Question: I'm currently investigating a routing problem (finding a subset of places [each with a certain score] I want to visit while not exceeding a maximum travel time) and came up with a variation of the 1/0 knapsack problem that seems to solve my original problem.
According to Wikipedia the 1/0 knapsack is described as:
> Given a set of items, each with a mass and a value, determine the number of each item to include in a collection so that the total weight is less than or equal to a given limit and the total value is as large as possible.
So for each item there is a fixed weight (mass) that can easily be used when trying to solve the problem, for instance using Dynamic Programming.
But what if the weight of a specific item of the bag? In other words (and in a more general way): Let's consider the following complete graph:

Each node (A,B,C,D,E) represents an item I might want to put into my knapsack. Let's assume each node also has a certain assigned to it (left out in the graph). I still want to have an optimal knapsack, thus a subset of the nodes with the maximum scores, but this time the weight (or costs of adding a specific node to my current knapsack) is not assigned to the node itself but rather to the edge leading to it.
This means that the costs of adding a node depend on the previous content of the knapsack (for example by using the edge with the lowest cost from any of the already included nodes). For instance, if my current knapsack consisted of {A,C} the costs of adding B were 2 (taking either A->B or C->B). If my current knapsack consisted of {D,E} the costs of adding B were 3 instead.
Unfortunately I can't really come up with a good algorithm to solve this problem.
The classical knapsack DP approach doesn't really work here because you can easily construct cases where it does not return the optimal solution. For example if you start building your knapsack with the "wrong" nodes the costs to add a very good node (which should be included in an optimal solution but is tried very late) might exceed the capacity.
Am I taking a completely wrong approach to the problem? Do you think there is a better algorithm to tackle this problem?
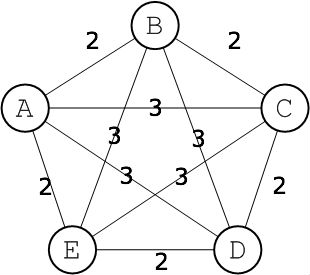
Answer: First of all, this problem is NP-hard. Here is a reduction from the shortest hamiltonian path in a weighted complete graph to this one. Given a graph, we can assign values of all nodes to 1 and then run binary search over the answer. If there was a polynomial solution for this problem, it could tell if there is a path that contains all vertices and is not longer than a given value. Thus, we would be able to solve the shortest hamiltonian path problem in polynomial time. In practice it means that no one knows an efficient correct polynomial solution to your problem.
Now there are two ways to go:
1. If the number of vertices is rather small(around 20), you can use dynamic programming to get an exact solution. The state is (mask, last_vertex). The value is the shortest possible time we need to visit all vertices in the mask and stop in the last_vertex. The time complexity of this solution is O(2^n * n^2).
2. If the number of vertices is much bigger, you can find an approximate solution. There are a lot ways to do it: heuristics, different greedy algorithms, random sampling with local optimizations and so on.